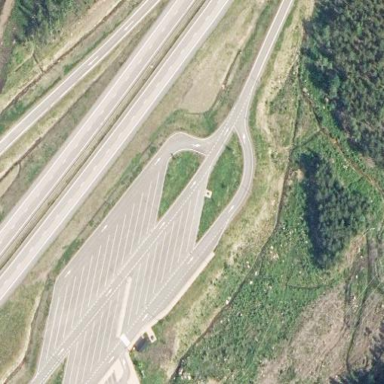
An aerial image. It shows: Rest area along the road.